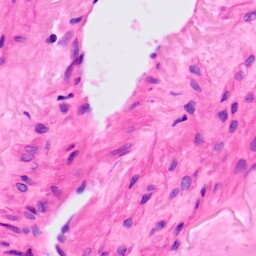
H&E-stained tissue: Lung